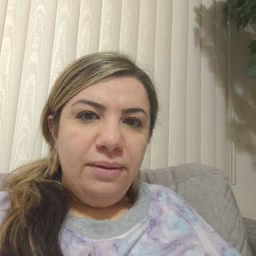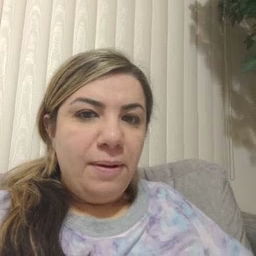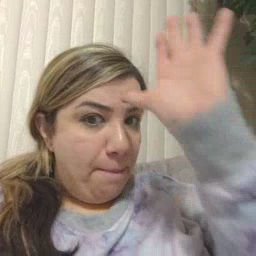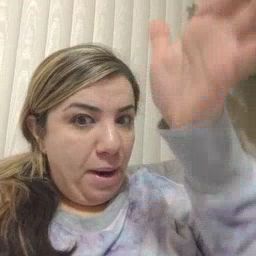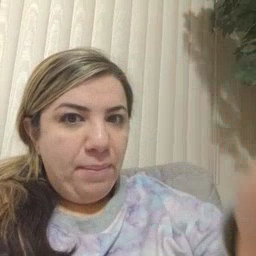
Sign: grandpa